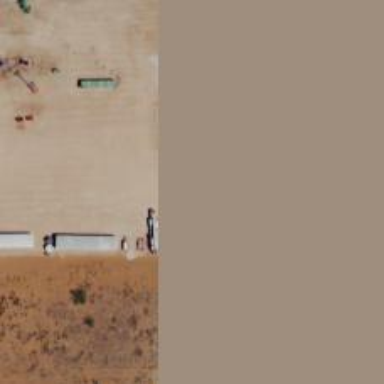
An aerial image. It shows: Petroleum well.